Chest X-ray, AP view. Patient: 51 years old, sex M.
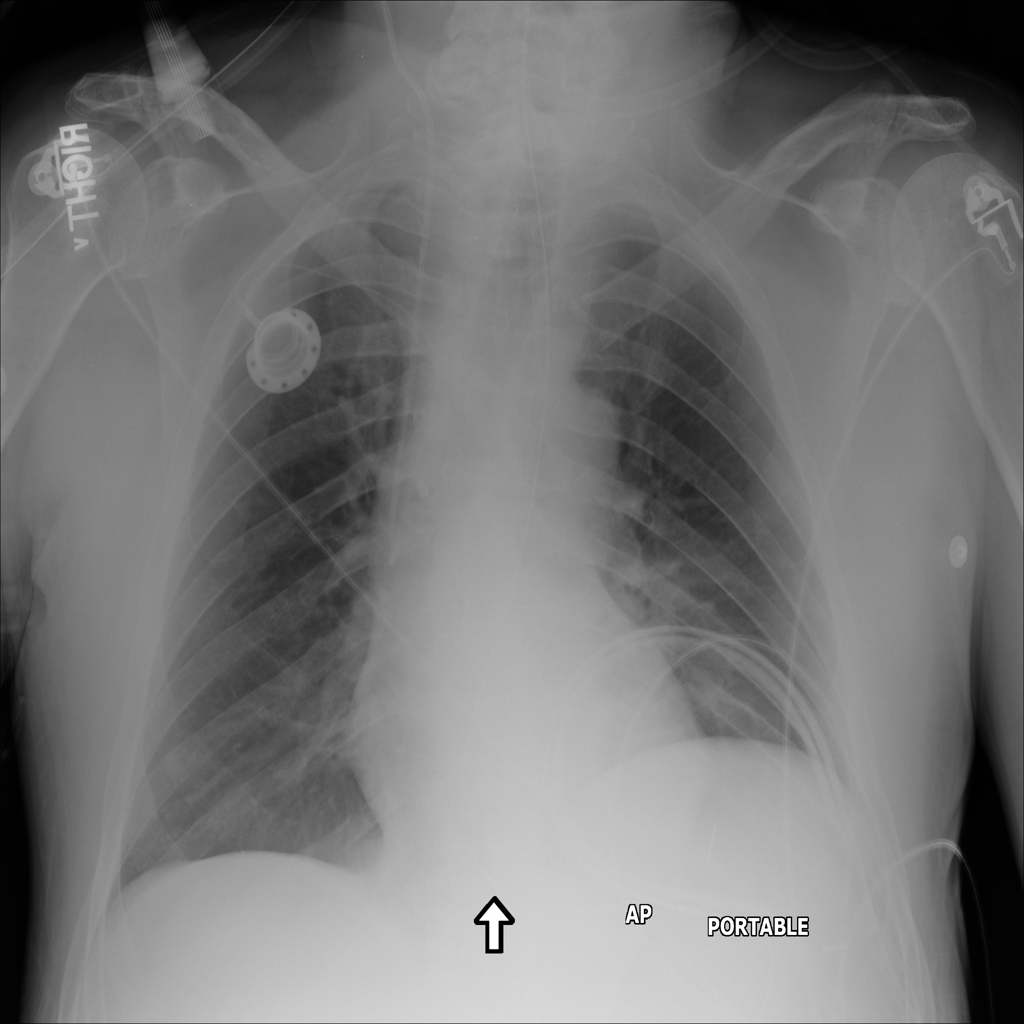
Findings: Effusion